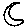
Label: moon